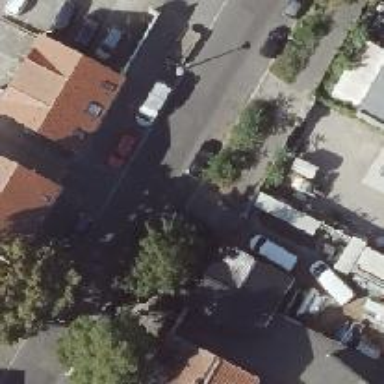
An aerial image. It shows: Residential street with parallel on-street parking lanes. The surface is asphalt.